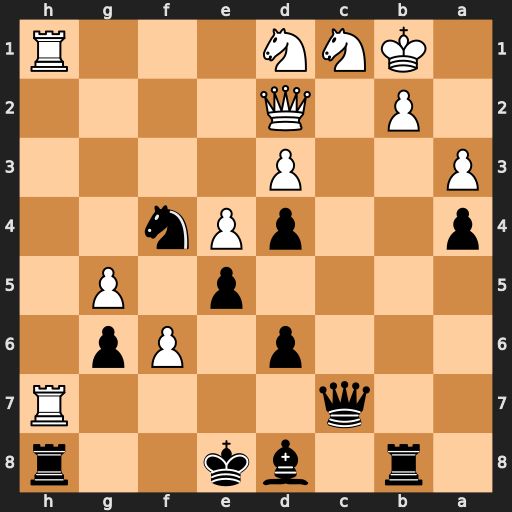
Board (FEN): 1r1bk2r/2q4R/3p1Pp1/4p1P1/p2pPn2/P2P4/1P1Q4/1KNN3R
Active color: b
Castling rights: k
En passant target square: -
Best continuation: Rxh7 Rxh7 Qxh7